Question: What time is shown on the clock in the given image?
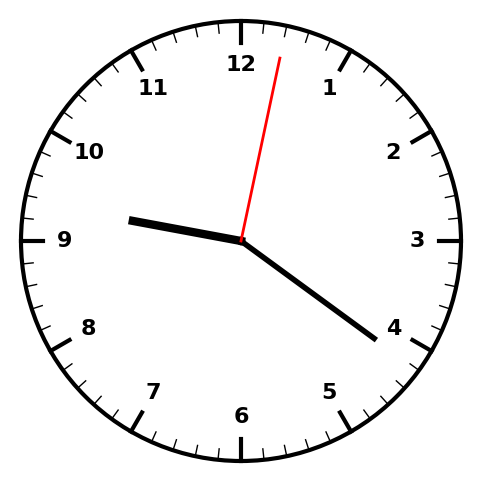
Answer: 09:21:02